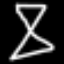
Label: hourglass